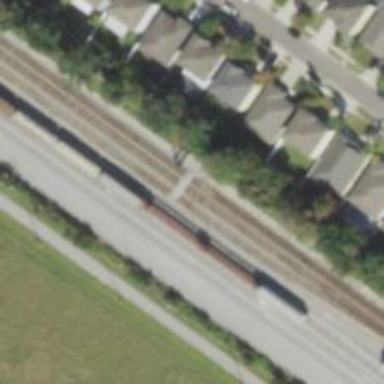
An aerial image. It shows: Railway signal.